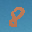
Label: 8